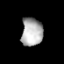
Tissue: prostate
Cell type: T cells
Senescence score: 0.3532
Nuclear area (px): 588
Mean DAPI intensity: 175.544